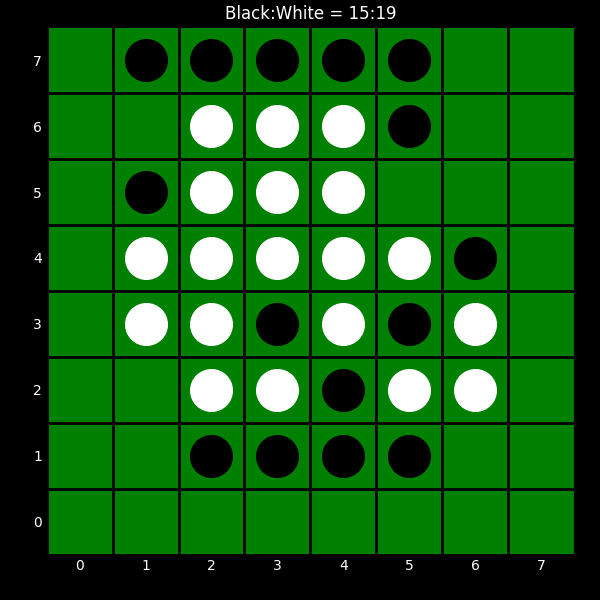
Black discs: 15
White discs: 19